Aerial crown-view tile of a tropical tree (Barro Colorado Island, Panama), acquired 20240611:
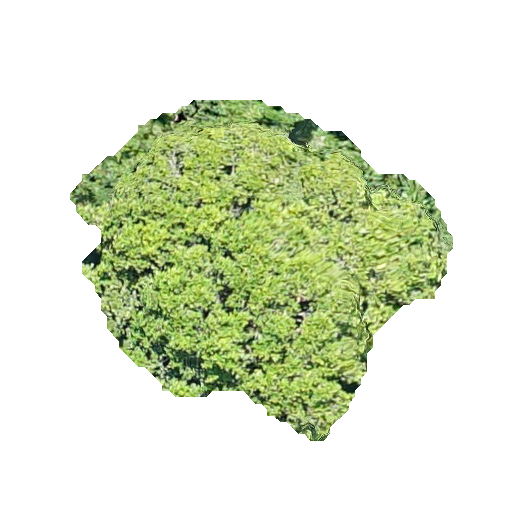
Species: Poulsenia armata
GBIF accepted scientific name: Poulsenia armata
Crown area: 131.801 m²